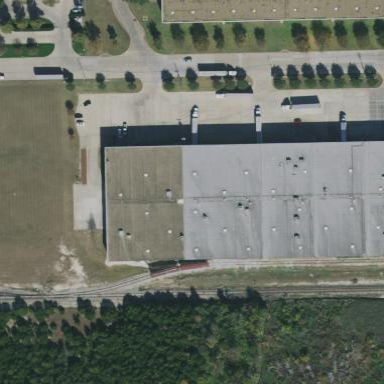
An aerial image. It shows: Warehouse building.